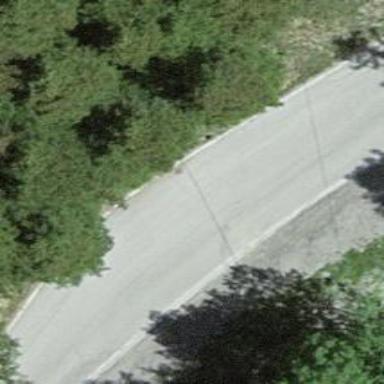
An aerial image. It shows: Passing place on the road.